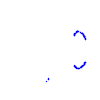
Particle: kaon